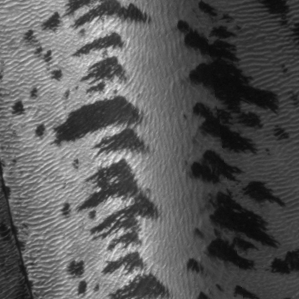
Label: frost